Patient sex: M
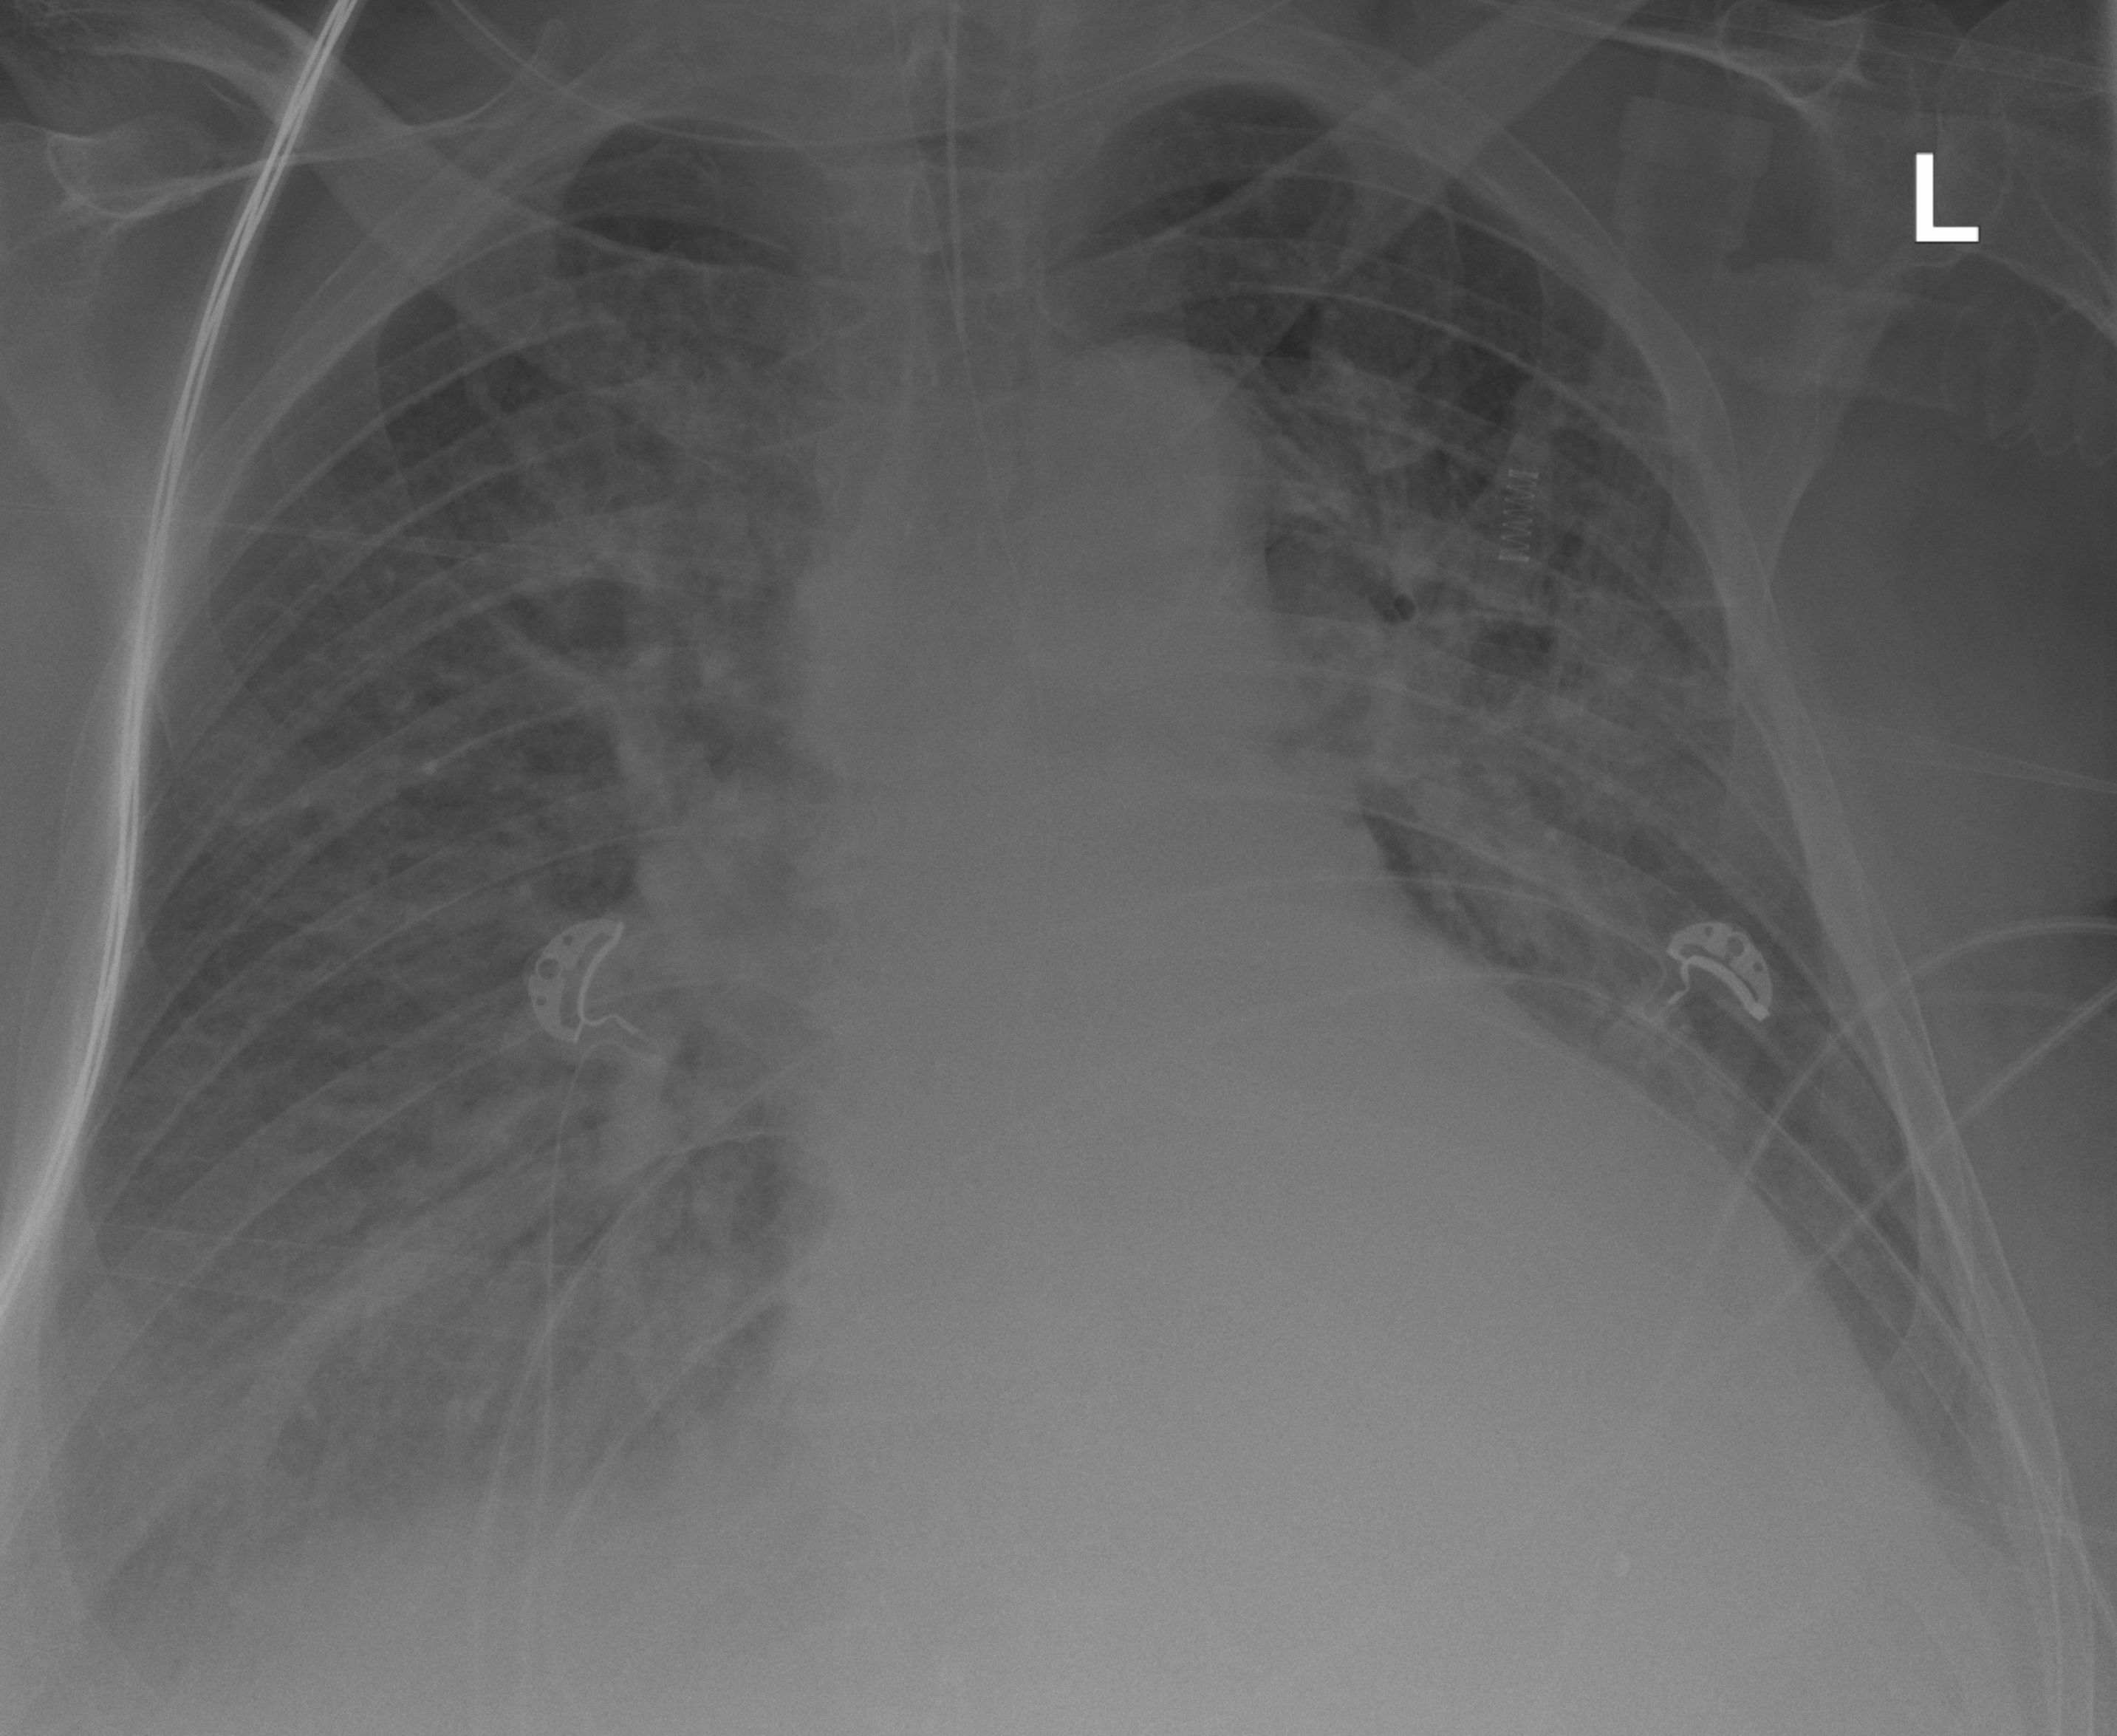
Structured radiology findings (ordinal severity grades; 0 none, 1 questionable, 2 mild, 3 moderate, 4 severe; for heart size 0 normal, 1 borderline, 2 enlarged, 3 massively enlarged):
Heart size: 1
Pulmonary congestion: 2
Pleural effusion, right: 2
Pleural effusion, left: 1
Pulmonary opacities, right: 0
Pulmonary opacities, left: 0
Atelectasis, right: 2
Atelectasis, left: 0